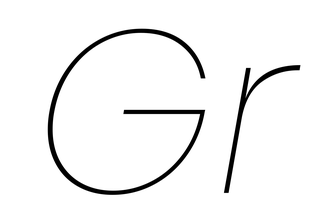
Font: Poppins-ThinItalic